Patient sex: F
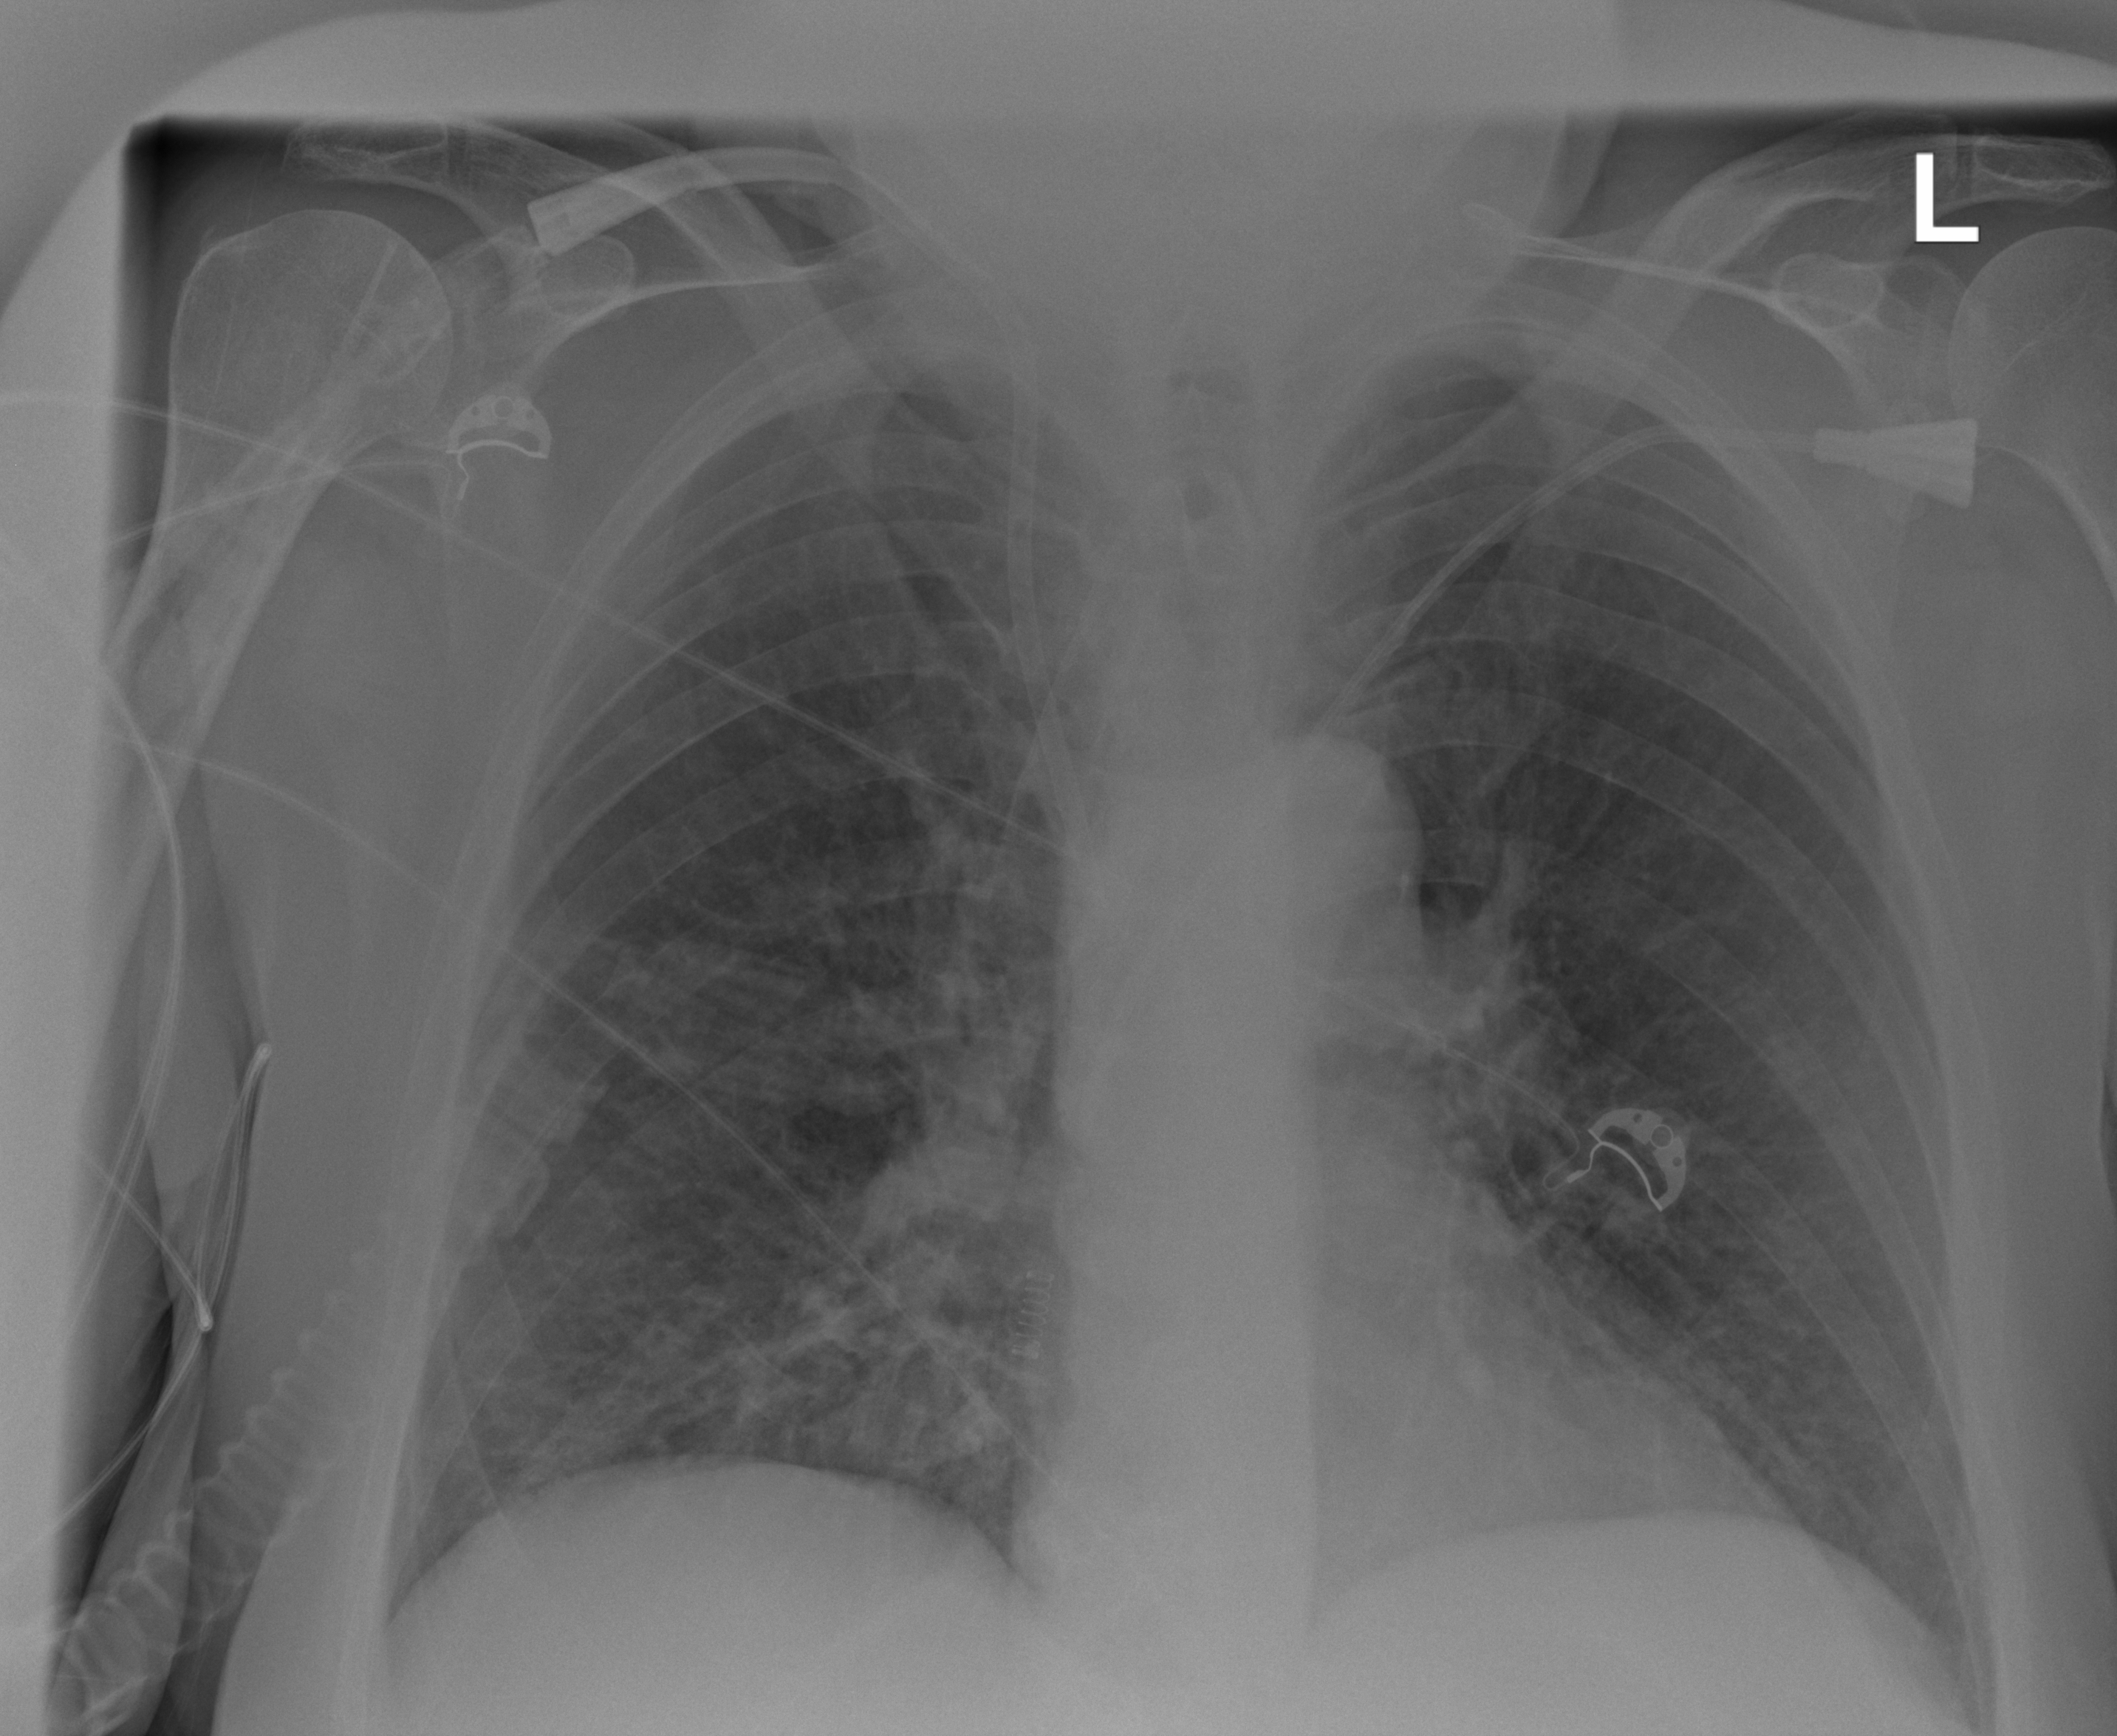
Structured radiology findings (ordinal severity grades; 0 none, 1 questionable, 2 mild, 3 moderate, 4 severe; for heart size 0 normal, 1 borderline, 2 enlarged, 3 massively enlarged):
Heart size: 0
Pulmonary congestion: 2
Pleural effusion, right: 0
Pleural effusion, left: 0
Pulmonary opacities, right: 3
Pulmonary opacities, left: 2
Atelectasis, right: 2
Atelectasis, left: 0